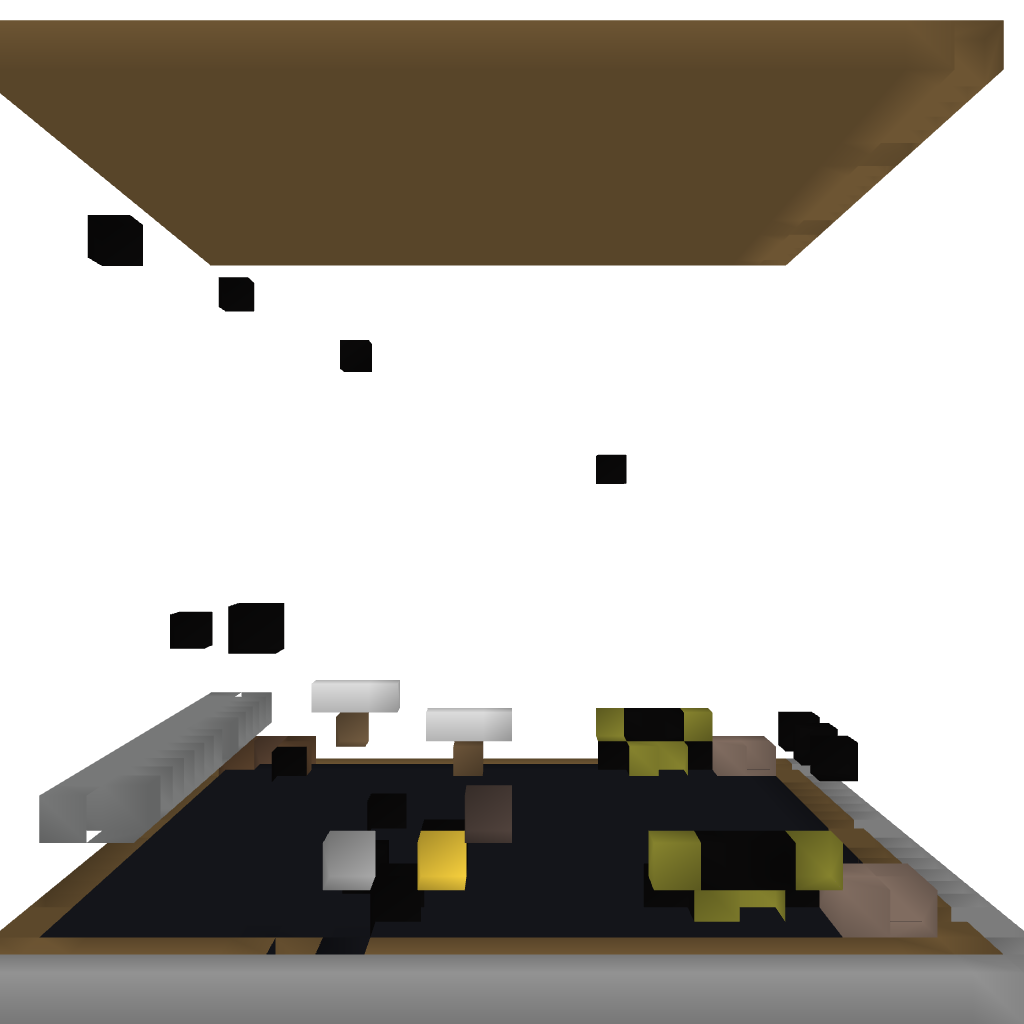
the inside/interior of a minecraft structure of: My House By niero